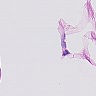
Metastatic tissue present: no